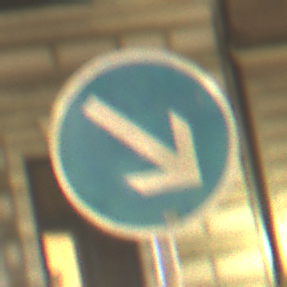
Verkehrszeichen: VorgeschriebeneVorbeifahrtRechts
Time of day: Night
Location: Outdoor (Urban)
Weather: Clear
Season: NotSpecified
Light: Artificial